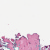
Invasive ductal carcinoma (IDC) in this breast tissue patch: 0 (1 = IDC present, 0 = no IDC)